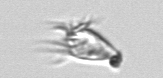
Label: Paratontonia_gracillima